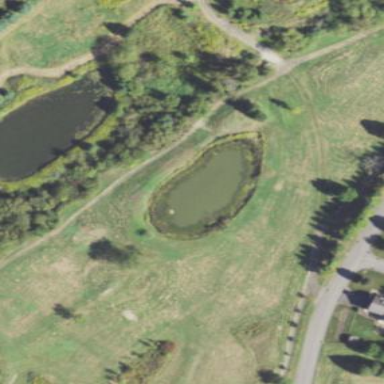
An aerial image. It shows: Pitch on the golf course with lateral water hazard. The course is surrounded by natural water.